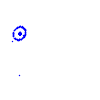
Particle: pion